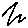
Label: zigzag